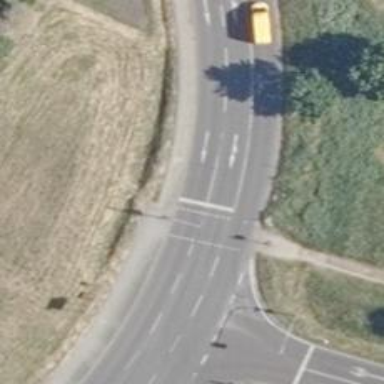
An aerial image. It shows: Road with traffic signals.